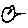
Label: bird